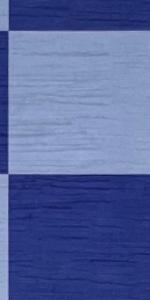
Label: Empty